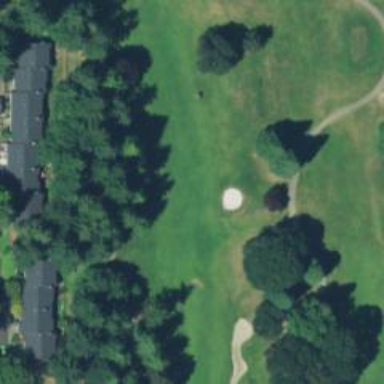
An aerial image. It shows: Path designated for golf carts.